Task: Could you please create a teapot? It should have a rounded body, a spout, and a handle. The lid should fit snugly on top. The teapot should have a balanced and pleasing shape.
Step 243:
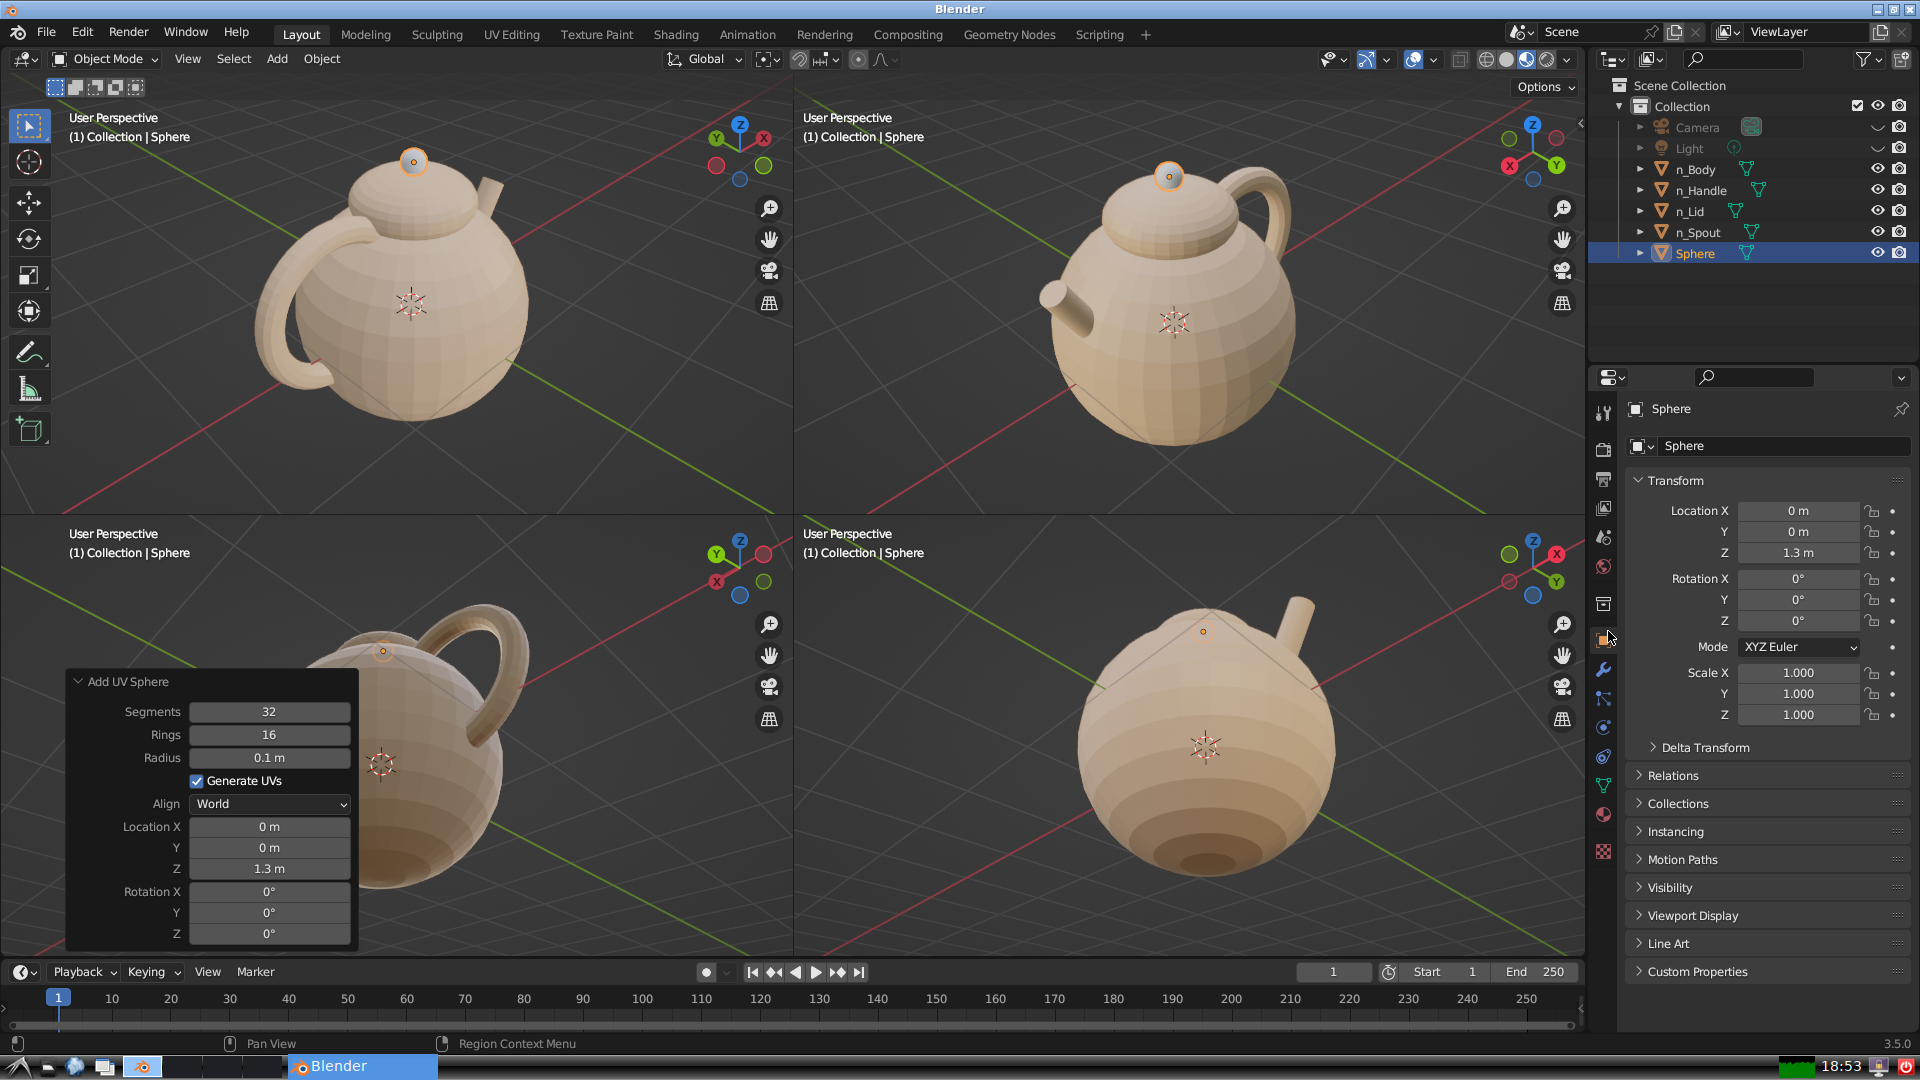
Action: {"mouse_move": [1732, 445]}